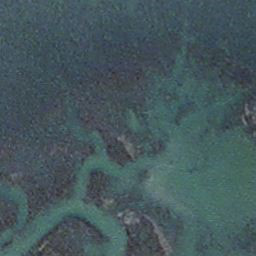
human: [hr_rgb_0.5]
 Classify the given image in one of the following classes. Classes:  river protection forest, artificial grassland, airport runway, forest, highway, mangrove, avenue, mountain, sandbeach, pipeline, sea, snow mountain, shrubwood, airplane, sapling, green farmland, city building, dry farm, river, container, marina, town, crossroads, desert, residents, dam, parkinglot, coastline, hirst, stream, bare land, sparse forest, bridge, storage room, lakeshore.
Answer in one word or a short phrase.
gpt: stream